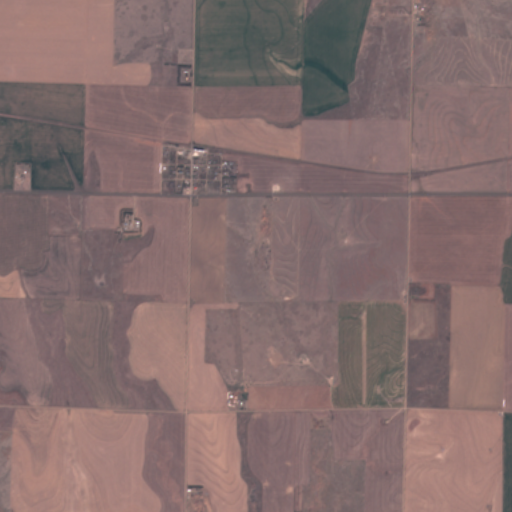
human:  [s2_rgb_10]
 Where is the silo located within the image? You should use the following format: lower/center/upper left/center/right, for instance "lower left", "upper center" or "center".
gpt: The silo is located in the upper center of the image.
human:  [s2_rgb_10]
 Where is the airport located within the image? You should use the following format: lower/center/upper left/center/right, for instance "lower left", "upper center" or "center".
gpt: There is no airport in the image.